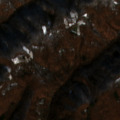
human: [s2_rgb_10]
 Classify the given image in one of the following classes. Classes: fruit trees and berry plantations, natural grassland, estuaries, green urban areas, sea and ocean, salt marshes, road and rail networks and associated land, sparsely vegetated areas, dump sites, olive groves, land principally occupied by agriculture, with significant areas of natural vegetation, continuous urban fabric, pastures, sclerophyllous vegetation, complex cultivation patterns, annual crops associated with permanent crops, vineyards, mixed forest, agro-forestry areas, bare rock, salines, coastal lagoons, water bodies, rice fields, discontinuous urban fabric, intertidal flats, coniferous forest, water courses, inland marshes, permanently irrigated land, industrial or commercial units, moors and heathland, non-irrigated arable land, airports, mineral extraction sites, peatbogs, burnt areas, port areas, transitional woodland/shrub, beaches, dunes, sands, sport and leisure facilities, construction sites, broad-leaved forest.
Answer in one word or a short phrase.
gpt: broad-leaved forest